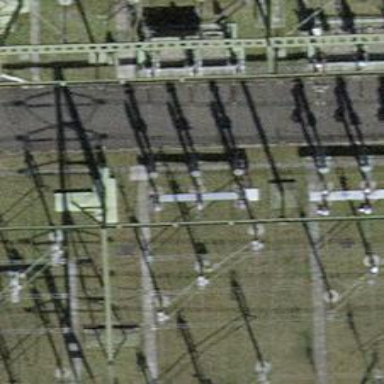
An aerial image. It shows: Insulator used in power systems.